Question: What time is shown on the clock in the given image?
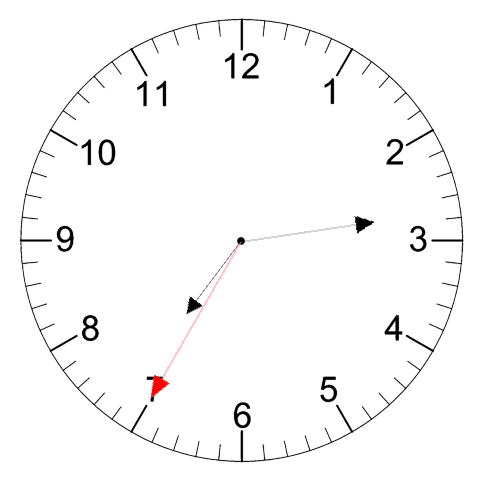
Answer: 07:13:35